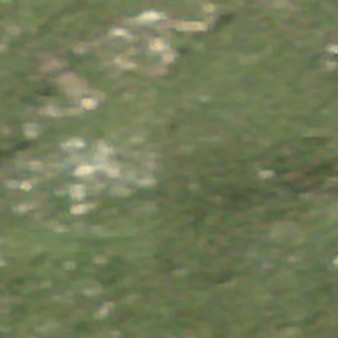
Label: other